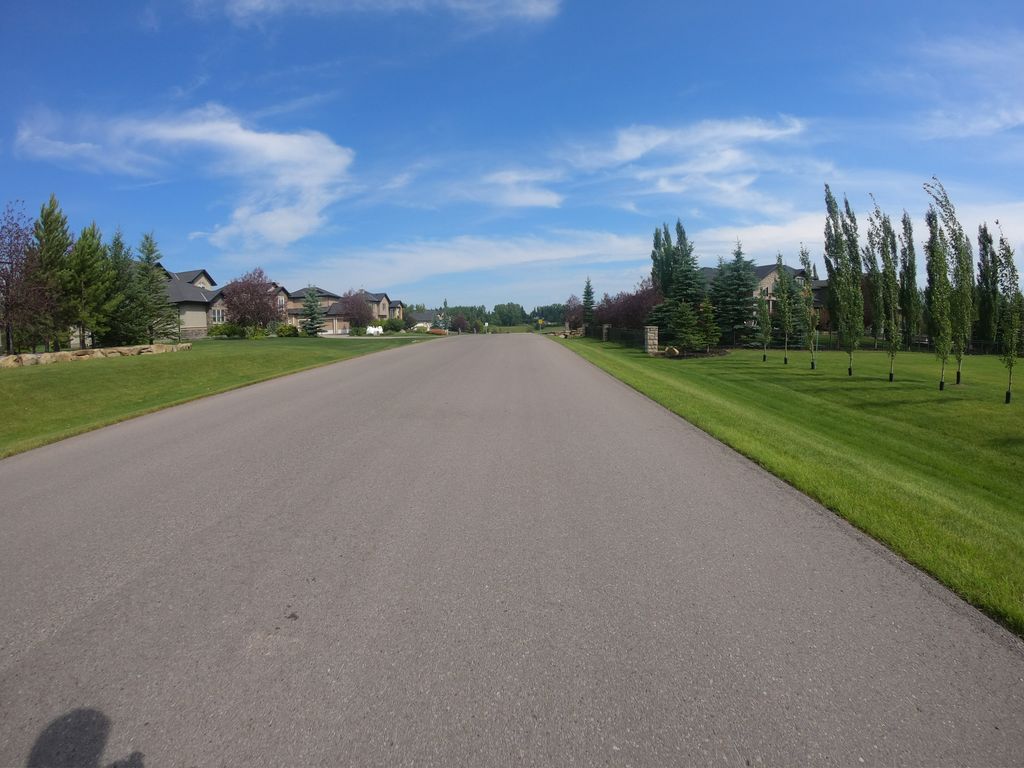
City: calgary